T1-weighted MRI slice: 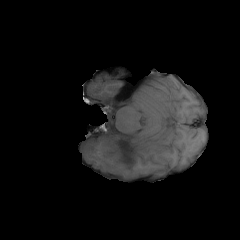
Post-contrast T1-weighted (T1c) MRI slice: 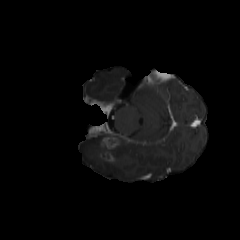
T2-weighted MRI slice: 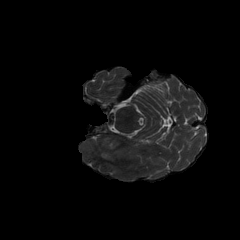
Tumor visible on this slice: yes